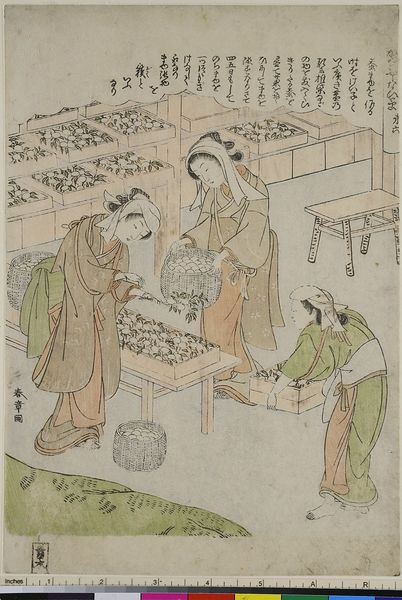
Titel: Anleitung zur Seidenraupenzucht Blatt 6
Künstler: Katsukawa Shunsh&#x14D;
Standort: Hamburg
Institution: Museum für Kunst und Gewerbe Hamburg
Schlagwörter: baum, strauch, stoff, seide, holzschnitt, druckgraphik, druckgrafik, schmetterling, zeit, gewebe, raupe, farbholzschnitt, kokon, edo, reproduktionen, druckerzeugnisse, maulbeerbaum, bäume, sträucher, seidenherstellung, seidenspinner, maulbeerblätter